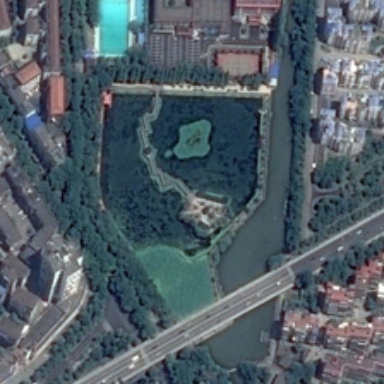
Two islands in the lake surrounded by green trees .